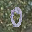
Label: 0